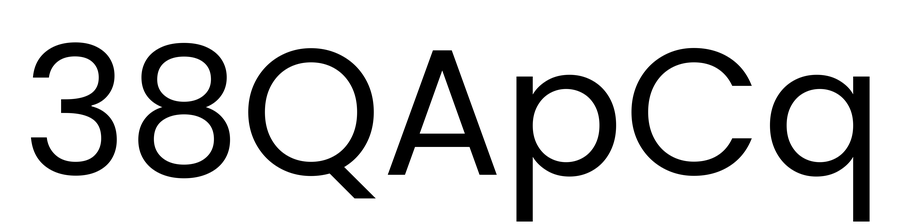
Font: Poppins-Regular